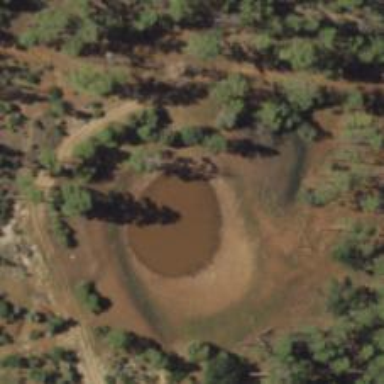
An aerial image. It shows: Reservoir area.